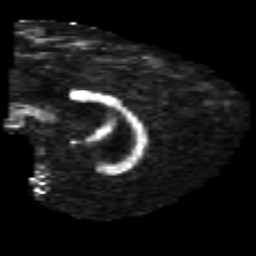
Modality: FA
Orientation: sagittal
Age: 25
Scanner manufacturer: philips
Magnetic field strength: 3 T
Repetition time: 8.6 s
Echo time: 0.127 s